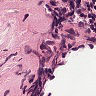
Metastatic tissue present: no